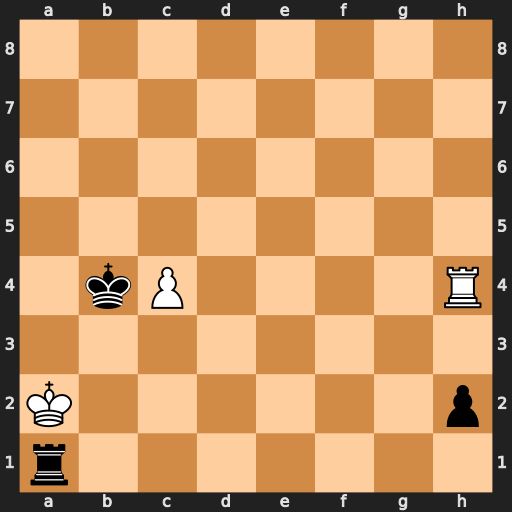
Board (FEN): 8/8/8/8/1kP4R/8/K6p/r7
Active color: w
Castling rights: -
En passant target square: -
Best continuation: Kxa1 h1=Q+ Rxh1